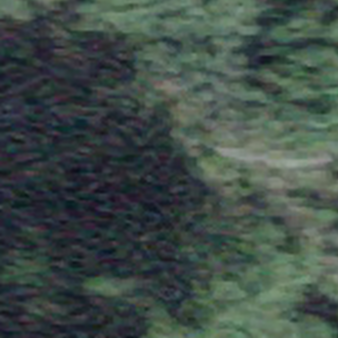
Label: other